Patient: sex M, age 74
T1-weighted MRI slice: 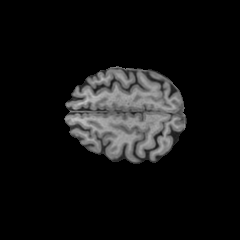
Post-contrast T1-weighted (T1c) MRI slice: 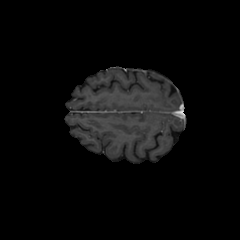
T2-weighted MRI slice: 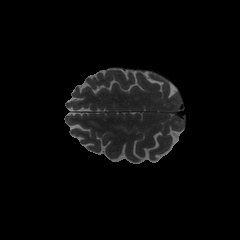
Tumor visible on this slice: no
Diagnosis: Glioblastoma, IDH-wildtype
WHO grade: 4